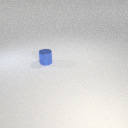
small blue metal cylinder